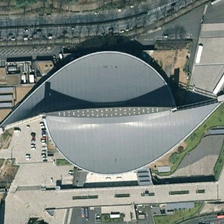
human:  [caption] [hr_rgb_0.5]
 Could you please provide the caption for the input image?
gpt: a aesthetic symmetrical oval center is surrounded by roads .

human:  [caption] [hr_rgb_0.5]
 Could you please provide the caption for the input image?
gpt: the center is composed of two semicircles near a freeway .

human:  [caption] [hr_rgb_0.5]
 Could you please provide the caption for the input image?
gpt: two semi drop shaped grey buildings located along the road  with some cars parked beside it .

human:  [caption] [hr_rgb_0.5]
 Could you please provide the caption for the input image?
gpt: two semi drop shaped grey buildings located along the road  with some cars parked beside it .

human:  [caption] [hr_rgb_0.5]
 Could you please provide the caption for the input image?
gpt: a center building is near a curved road with cars on it and green trees in two sides .